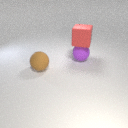
large brown rubber sphere to the left of large purple rubber sphere